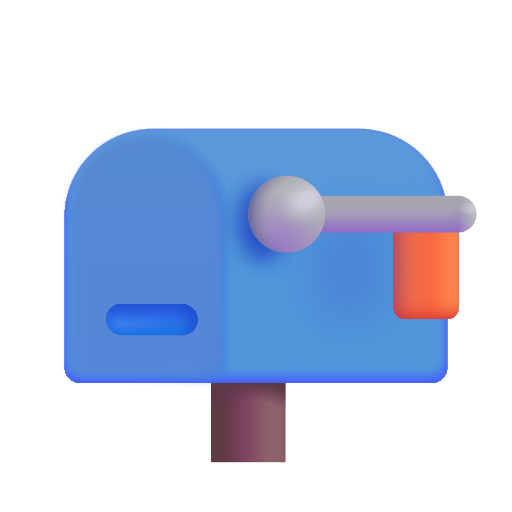
closed mailbox with lowered flag color